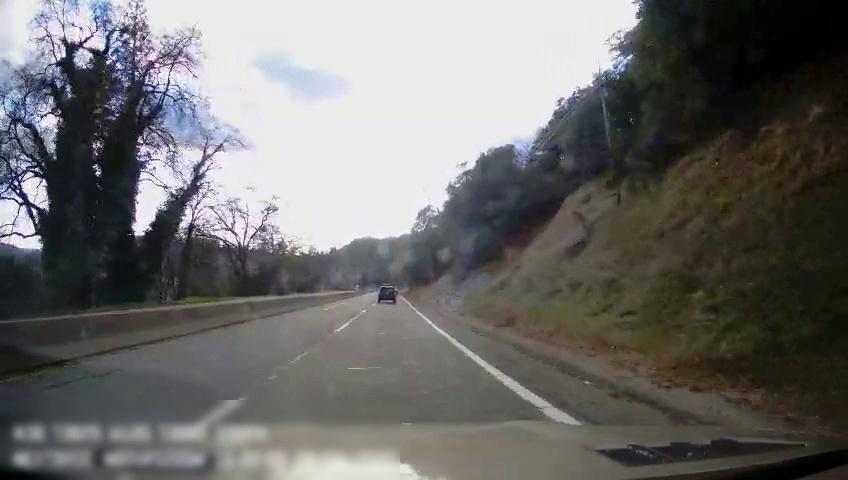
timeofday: Day
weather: Sunny
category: Drivable Space
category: Drivable Space
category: Vehicles | SUV
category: Lanes | Alternate Lane
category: Lanes | Current Lane
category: Lanes | Alternate Lane